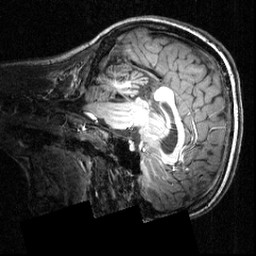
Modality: T1w
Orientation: sagittal
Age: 19
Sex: female
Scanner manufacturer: siemens
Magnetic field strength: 3.951 T
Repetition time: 1.5 s
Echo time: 0.00335 s